Question: I'm using the Visual Studio Color Theme Editor extension to help darken up VS2010, found a nice theme that I like however I've got one big problem with it.
On the Property sheet, at the bottom where it says the name of the property and a sort description this theme I'm using is impossible to read; Black on a dark grey background. Unfortunately, I don't know what this specific segment of the Property window is called to change it.

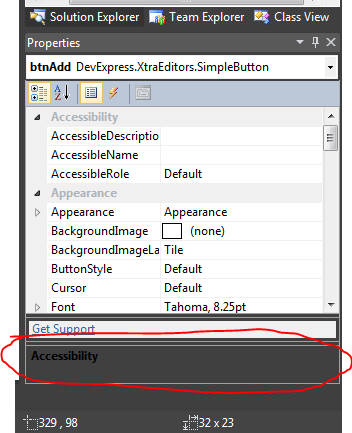
Answer: You can not change the text color with the extension.
To figure that out, copy 'FFFFFF', select all line in the theme editor configuration pane (with ), press + (yes, you can do that, pretty neat !) and hit apply : everything that can be themed will then appear white. The text however, will stay black.
You can hopefully change the background color : It's called . It will affect all tool windows of course. There's no specific item for this window in particular.